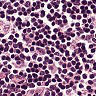
Metastatic tissue present: no